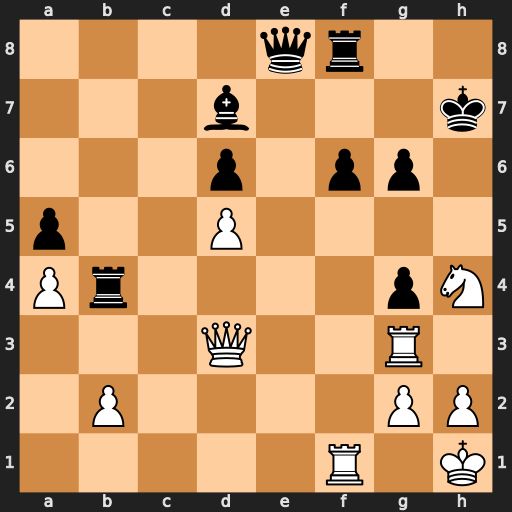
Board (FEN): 4qr2/3b3k/3p1pp1/p2P4/Pr4pN/3Q2R1/1P4PP/5R1K
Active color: w
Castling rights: -
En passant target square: -
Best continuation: Re3 Qf7 Re7 Qxe7 Nxg6